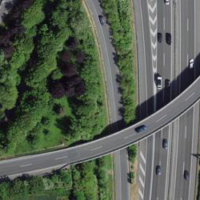
EUNIS habitat code: 57
Species observed at this site:
Columba palumbus